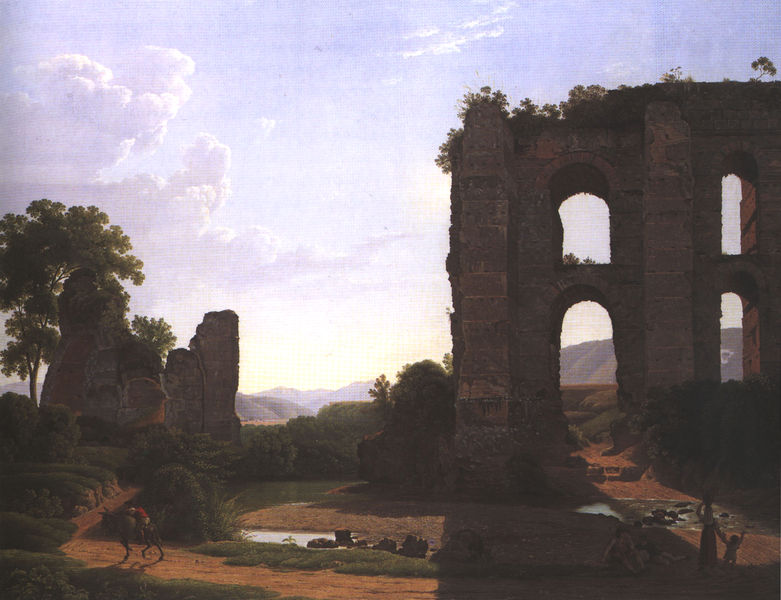
Titel: Aquädukt bei Rom
Künstler: Johann Martin von Rohden
Standort: Winterthur
Institution: Sammlung Oskar Reinhart am Römerholz
Schlagwörter: baum, berg, blau, dunkel, felsen, gemälde, himmel, kopf, laub, mann, schatten, wasser, weiß, wolken, bäume, fluss, frauen, gelb, grün, landschaft, menschen, sand, see, sitzen, teich, ufer, braun, fenster, frau, hell, hintergrund, licht, männer, nacht, schwarz, straße, ölbild, gras, rasen, rot, weg, wiese, wolke, malerei, wand, architektur, stein, steine, tragen, schauen, bach, hügel, natur, strauch, busch, büsche, gebüsch, kirche, pfad, sonne, sträucher, insel, kind, mutter, pflanzen, kontrast, wald, esel, kinder, pferd, reiter, krug, deutschland, pfütze, bogen, fassade, italien, berge, fels, gebirge, mauer, bergkette, hecke, landschaftsmalerei, idylle, rast, rundbogen, romantik, staffage, bauer, bögen, arkade, ruine, antike, burg, rundfenster, bedeckt, ruinen, maultier, arkaden, tore, bewachsen, antik, rundbögen, fernblick, schattig, tempel, aquädukt, packesel, abendlicht, römisch, wasserkrug, wies, baume, menshc, aquaeduct, ruinenlandschaft, tabularium, pfert, tabulariumsmotiv, ruiine, strahlens, 1800, wluss